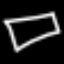
Label: square